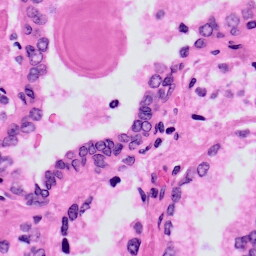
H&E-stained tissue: Prostate